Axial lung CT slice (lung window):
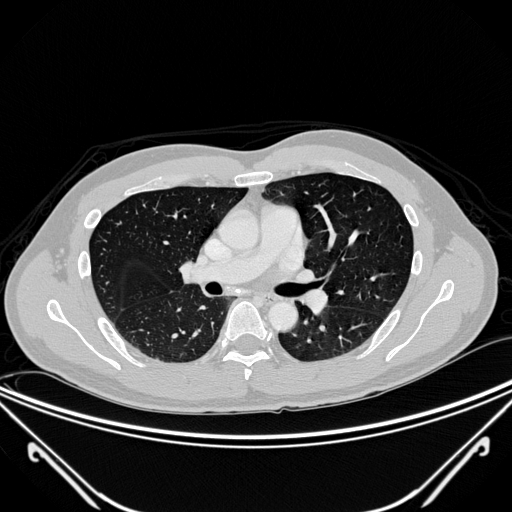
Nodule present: no